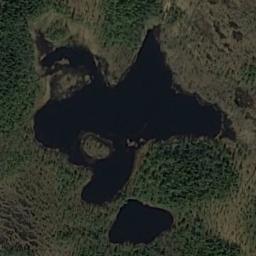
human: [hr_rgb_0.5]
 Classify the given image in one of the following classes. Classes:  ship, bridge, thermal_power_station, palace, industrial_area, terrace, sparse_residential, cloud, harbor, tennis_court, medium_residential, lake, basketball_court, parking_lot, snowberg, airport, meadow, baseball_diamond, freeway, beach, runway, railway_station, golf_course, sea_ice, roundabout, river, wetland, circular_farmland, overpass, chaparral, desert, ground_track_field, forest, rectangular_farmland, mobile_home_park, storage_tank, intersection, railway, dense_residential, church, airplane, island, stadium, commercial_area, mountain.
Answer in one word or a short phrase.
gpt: lake